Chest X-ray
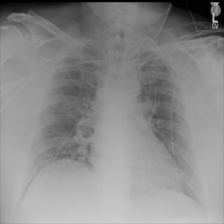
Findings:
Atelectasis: negative
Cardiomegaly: negative
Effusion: negative
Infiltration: negative
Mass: negative
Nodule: negative
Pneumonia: negative
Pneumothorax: positive
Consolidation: negative
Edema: negative
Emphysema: negative
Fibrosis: negative
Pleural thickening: negative
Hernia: negative